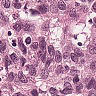
Metastatic tissue present: yes